Question: I am trying to use bootstrap 4 masonry effect on my website. However, the cards aren't responsive. It is a basic page with no special effects.
Note that the page works perfectly on resizing browser window but not on a mobile screen.
I want the cards to stack up on each other on mobile screens as they appear on resizing the browser window.
Here's the basic HTML code.
'''
@media screen and (max-width: 992px) {
.card-columns {
-webkit-column-count: 3;
-moz-column-count: 3;
column-count: 3;
}
}
@media screen and (max-width: 600px) {
.card-columns {
-webkit-column-count: 1;
-moz-column-count: 1;
column-count: 1;
}
}
'''
'''
<div class="container">
<div class="card-columns">
<div class="card">
<img class="card-img-top" src="https://upload.wikimedia.org/wikipedia/commons/f/f9/Phoenicopterus_ruber_in_S%C3%A3o_Paulo_Zoo.jpg" alt="Card image cap">
<div class="card-body">
<p class="card-text">Lorem ipsum dolor sit amet, consectetur adipisicing elit, sed do eiusmod
tempor incididunt ut labore et dolore magna aliqua.</p>
</div>
</div>
<div class="card">
<img class="card-img-top" src="https://upload.wikimedia.org/wikipedia/commons/f/f9/Phoenicopterus_ruber_in_S%C3%A3o_Paulo_Zoo.jpg" alt="Card image cap">
<div class="card-body">
<p class="card-text">Lorem ipsum dolor sit amet, consectetur adipisicing elit, sed do eiusmod
tempor incididunt ut labore et dolore magna aliqua.</p>
</div>
</div>
<div class="card">
<img class="card-img-top" src="https://upload.wikimedia.org/wikipedia/commons/f/f9/Phoenicopterus_ruber_in_S%C3%A3o_Paulo_Zoo.jpg" alt="Card image cap">
<div class="card-body">
<p class="card-text">Lorem ipsum dolor sit amet, consectetur adipisicing elit, sed do eiusmod
tempor incididunt ut labore et dolore magna aliqua.</p>
</div>
</div>
<div class="card">
<img class="card-img-top" src="https://upload.wikimedia.org/wikipedia/commons/f/f9/Phoenicopterus_ruber_in_S%C3%A3o_Paulo_Zoo.jpg" alt="Card image cap">
<div class="card-body">
<p class="card-text">Lorem ipsum dolor sit amet, consectetur adipisicing elit, sed do eiusmod
tempor incididunt ut labore et dolore magna aliqua.</p>
</div>
</div>
<div class="card">
<img class="card-img-top" src="https://upload.wikimedia.org/wikipedia/commons/f/f9/Phoenicopterus_ruber_in_S%C3%A3o_Paulo_Zoo.jpg" alt="Card image cap">
<div class="card-body">
<p class="card-text">Lorem ipsum dolor sit amet, consectetur adipisicing elit, sed do eiusmod
tempor incididunt ut labore et dolore magna aliqua.</p>
</div>
</div>
</div>
</div>
'''
I have used the media queries in CSS. Still, the page just appears zoomed out on small screens.
Here's how it looks on mobile screens.

Here's a link to the website if you want to view it on your mobile:
<URL>
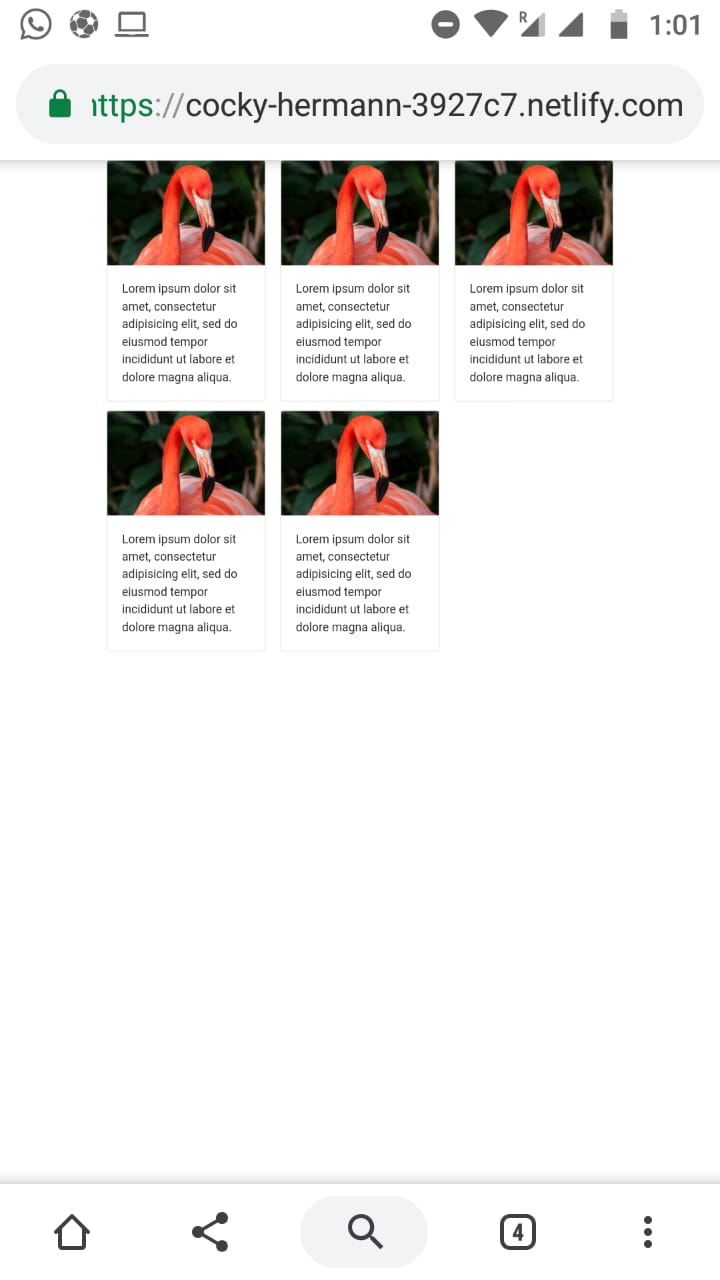
Answer: Try adding this code to the '<head>' of you HTML page:
'<meta name="viewport" content="width=device-width, initial-scale=1.0">'
I noticed it works on your CodePen (at least in Chrome emulation) but on your website it started to work when I added the viewport. You can <URL> if you are interested. Hope that helps.